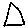
Label: triangle